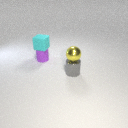
small purple rubber cylinder behind small gray metal cylinder